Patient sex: M
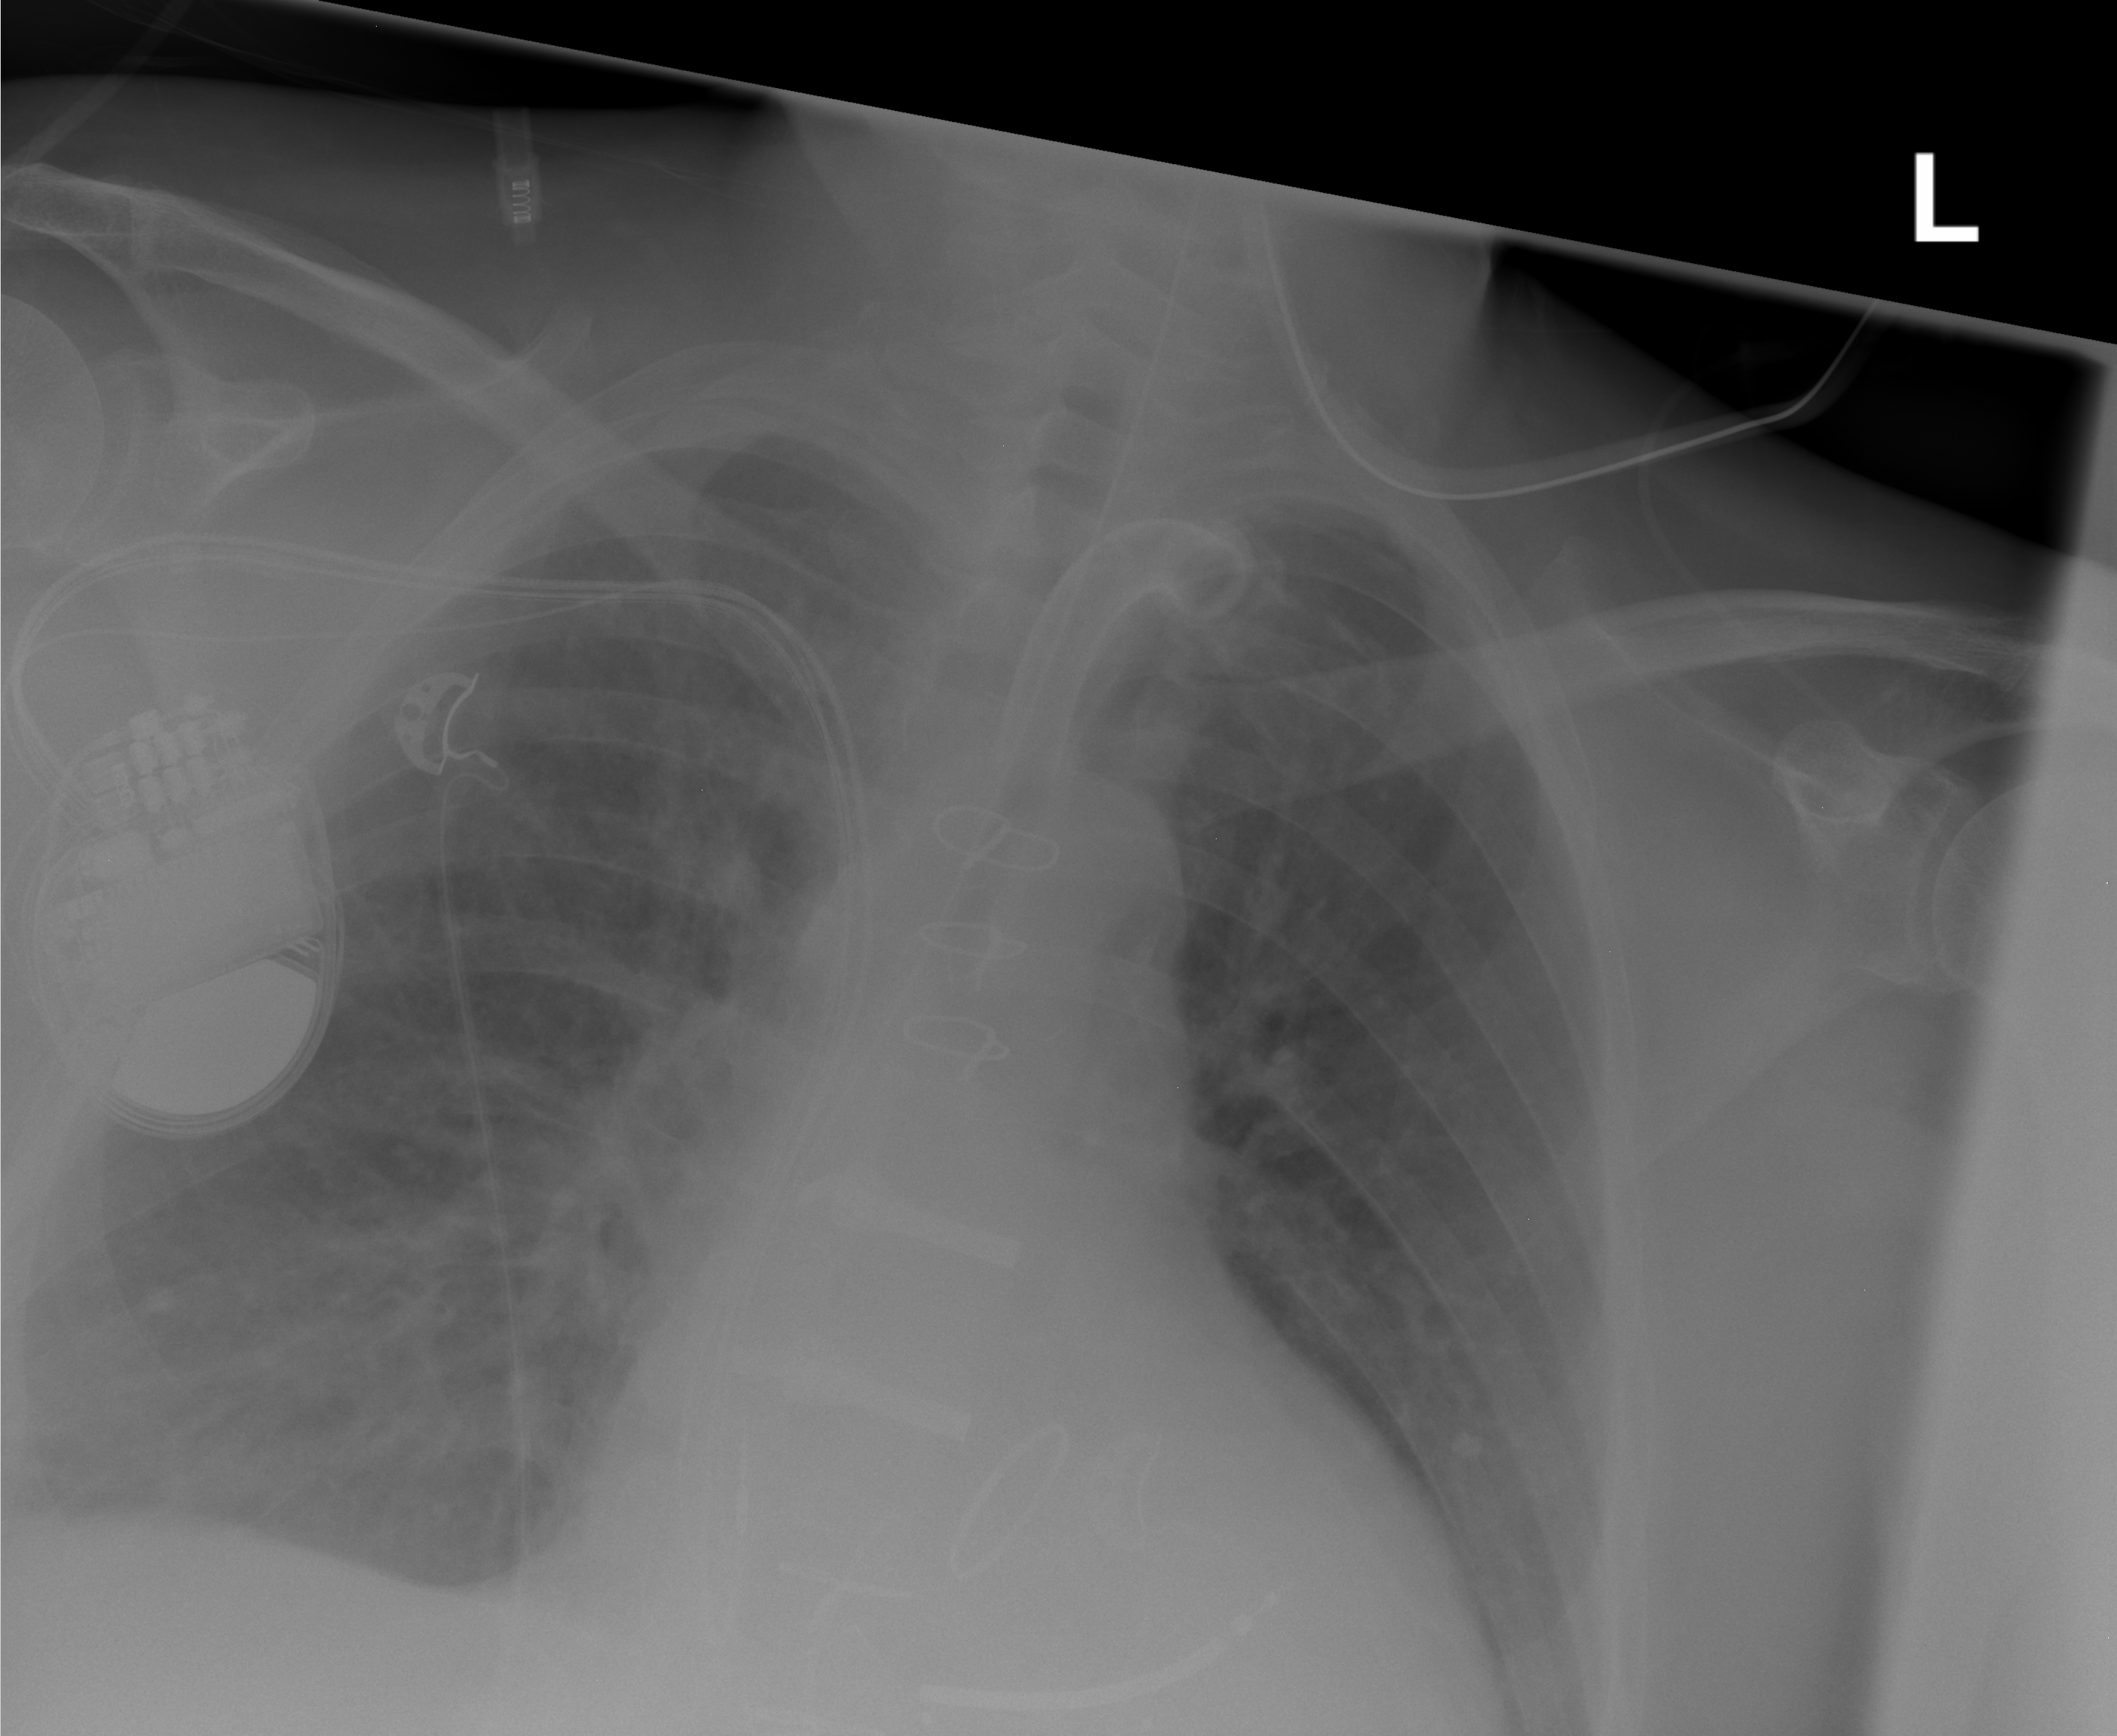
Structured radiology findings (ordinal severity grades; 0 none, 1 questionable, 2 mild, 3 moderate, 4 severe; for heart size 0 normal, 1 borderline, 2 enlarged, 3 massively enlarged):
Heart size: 2
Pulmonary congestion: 3
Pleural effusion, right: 2
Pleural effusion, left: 2
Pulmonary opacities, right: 2
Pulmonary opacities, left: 2
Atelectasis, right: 2
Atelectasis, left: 0